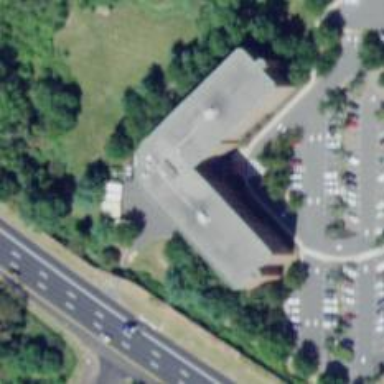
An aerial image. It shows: Nursing home building.